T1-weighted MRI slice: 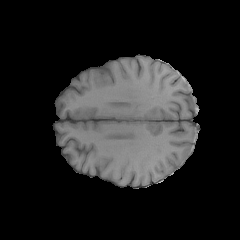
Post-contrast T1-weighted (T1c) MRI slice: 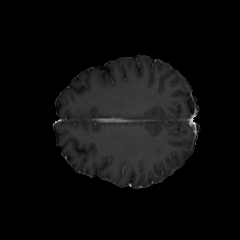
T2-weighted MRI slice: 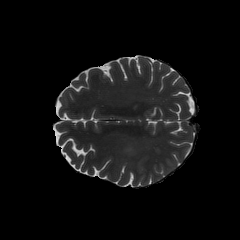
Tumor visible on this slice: yes